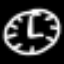
Label: clock